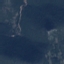
Land use / land cover class: HerbaceousVegetation